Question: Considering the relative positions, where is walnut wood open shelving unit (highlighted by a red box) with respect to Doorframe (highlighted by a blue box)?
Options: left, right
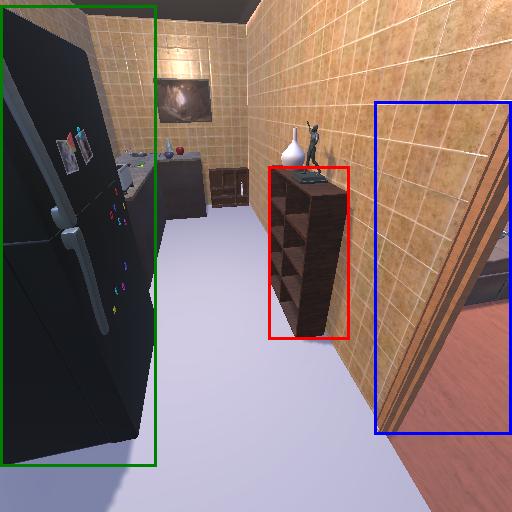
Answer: left